Question: How do you use the Fluent API to create a many to many relationship between two tables in EF Core? For example, say you have the following tables:

How would one leverage the modelBuilder in the DbContext class to define a relationship like this?
I've seen <URL> link from the EF team's meeting notes regarding this subject, but it is from last year and am wondering if there is new information on how to approach this in EF Core.
I am able to create one to many relationships between Photos and PhotosPeople as well as People and PhotosPeople. The database is generated as I'd like it to be, but the navigation between People and Photos now requires interaction with an intermediate entity. I'd like to avoid this.
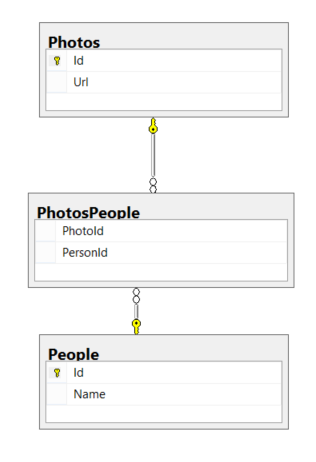
Answer: This is tracked by <URL>. The workaround is to map the join table to an entity:
'''
class Photo
{
public int Id { get; set; }
public ICollection<PersonPhoto> PersonPhotos{ get; set; }
}
class PersonPhoto
{
public int PhotoId { get; set; }
public Photo Photo { get; set; }
public int PersonId { get; set; }
public Person Person { get; set; }
}
class Person
{
public int Id { get; set; }
public ICollection<PersonPhoto> PersonPhotos{ get; set; }
}
'''
Be sure to configure 'PersonPhoto' with a composite key:
'''
protected override void OnModelCreating(ModelBuilder modelBuilder)
{
modelBuilder.Entity<PersonPhoto>().HasKey(x => new { x.PhotoId, x.PersonId });
}
'''
To navigate, use a Select:
'''
// person.Photos
var photos = person.PersonPhotos.Select(c => c.Photo);
'''